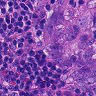
Metastatic tissue present: yes